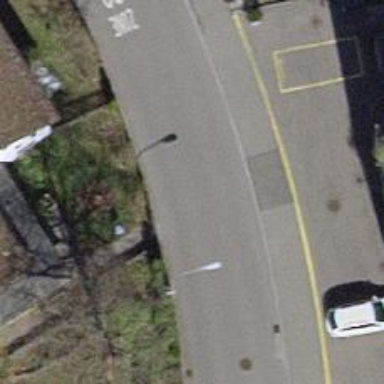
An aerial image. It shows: Residential road with asphalt surface and sidewalk on the left.